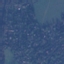
Land use / land cover: Residential